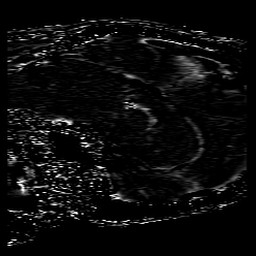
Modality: SWI
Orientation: sagittal
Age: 34
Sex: male
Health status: ill
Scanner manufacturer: philips
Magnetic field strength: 3 T
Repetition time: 0.031 s